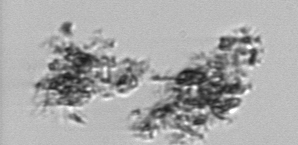
Label: detritus